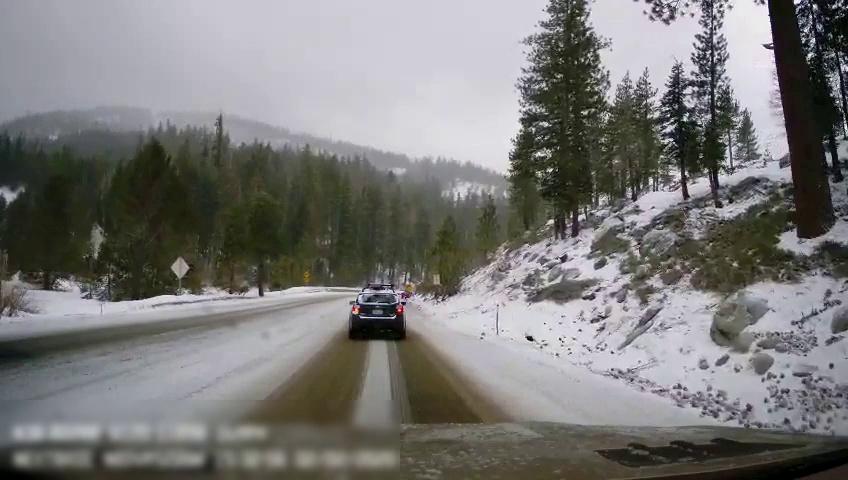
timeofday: Day
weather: Snowy
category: Drivable Space
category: Vehicles | Car
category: Traffic | Signs